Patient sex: M
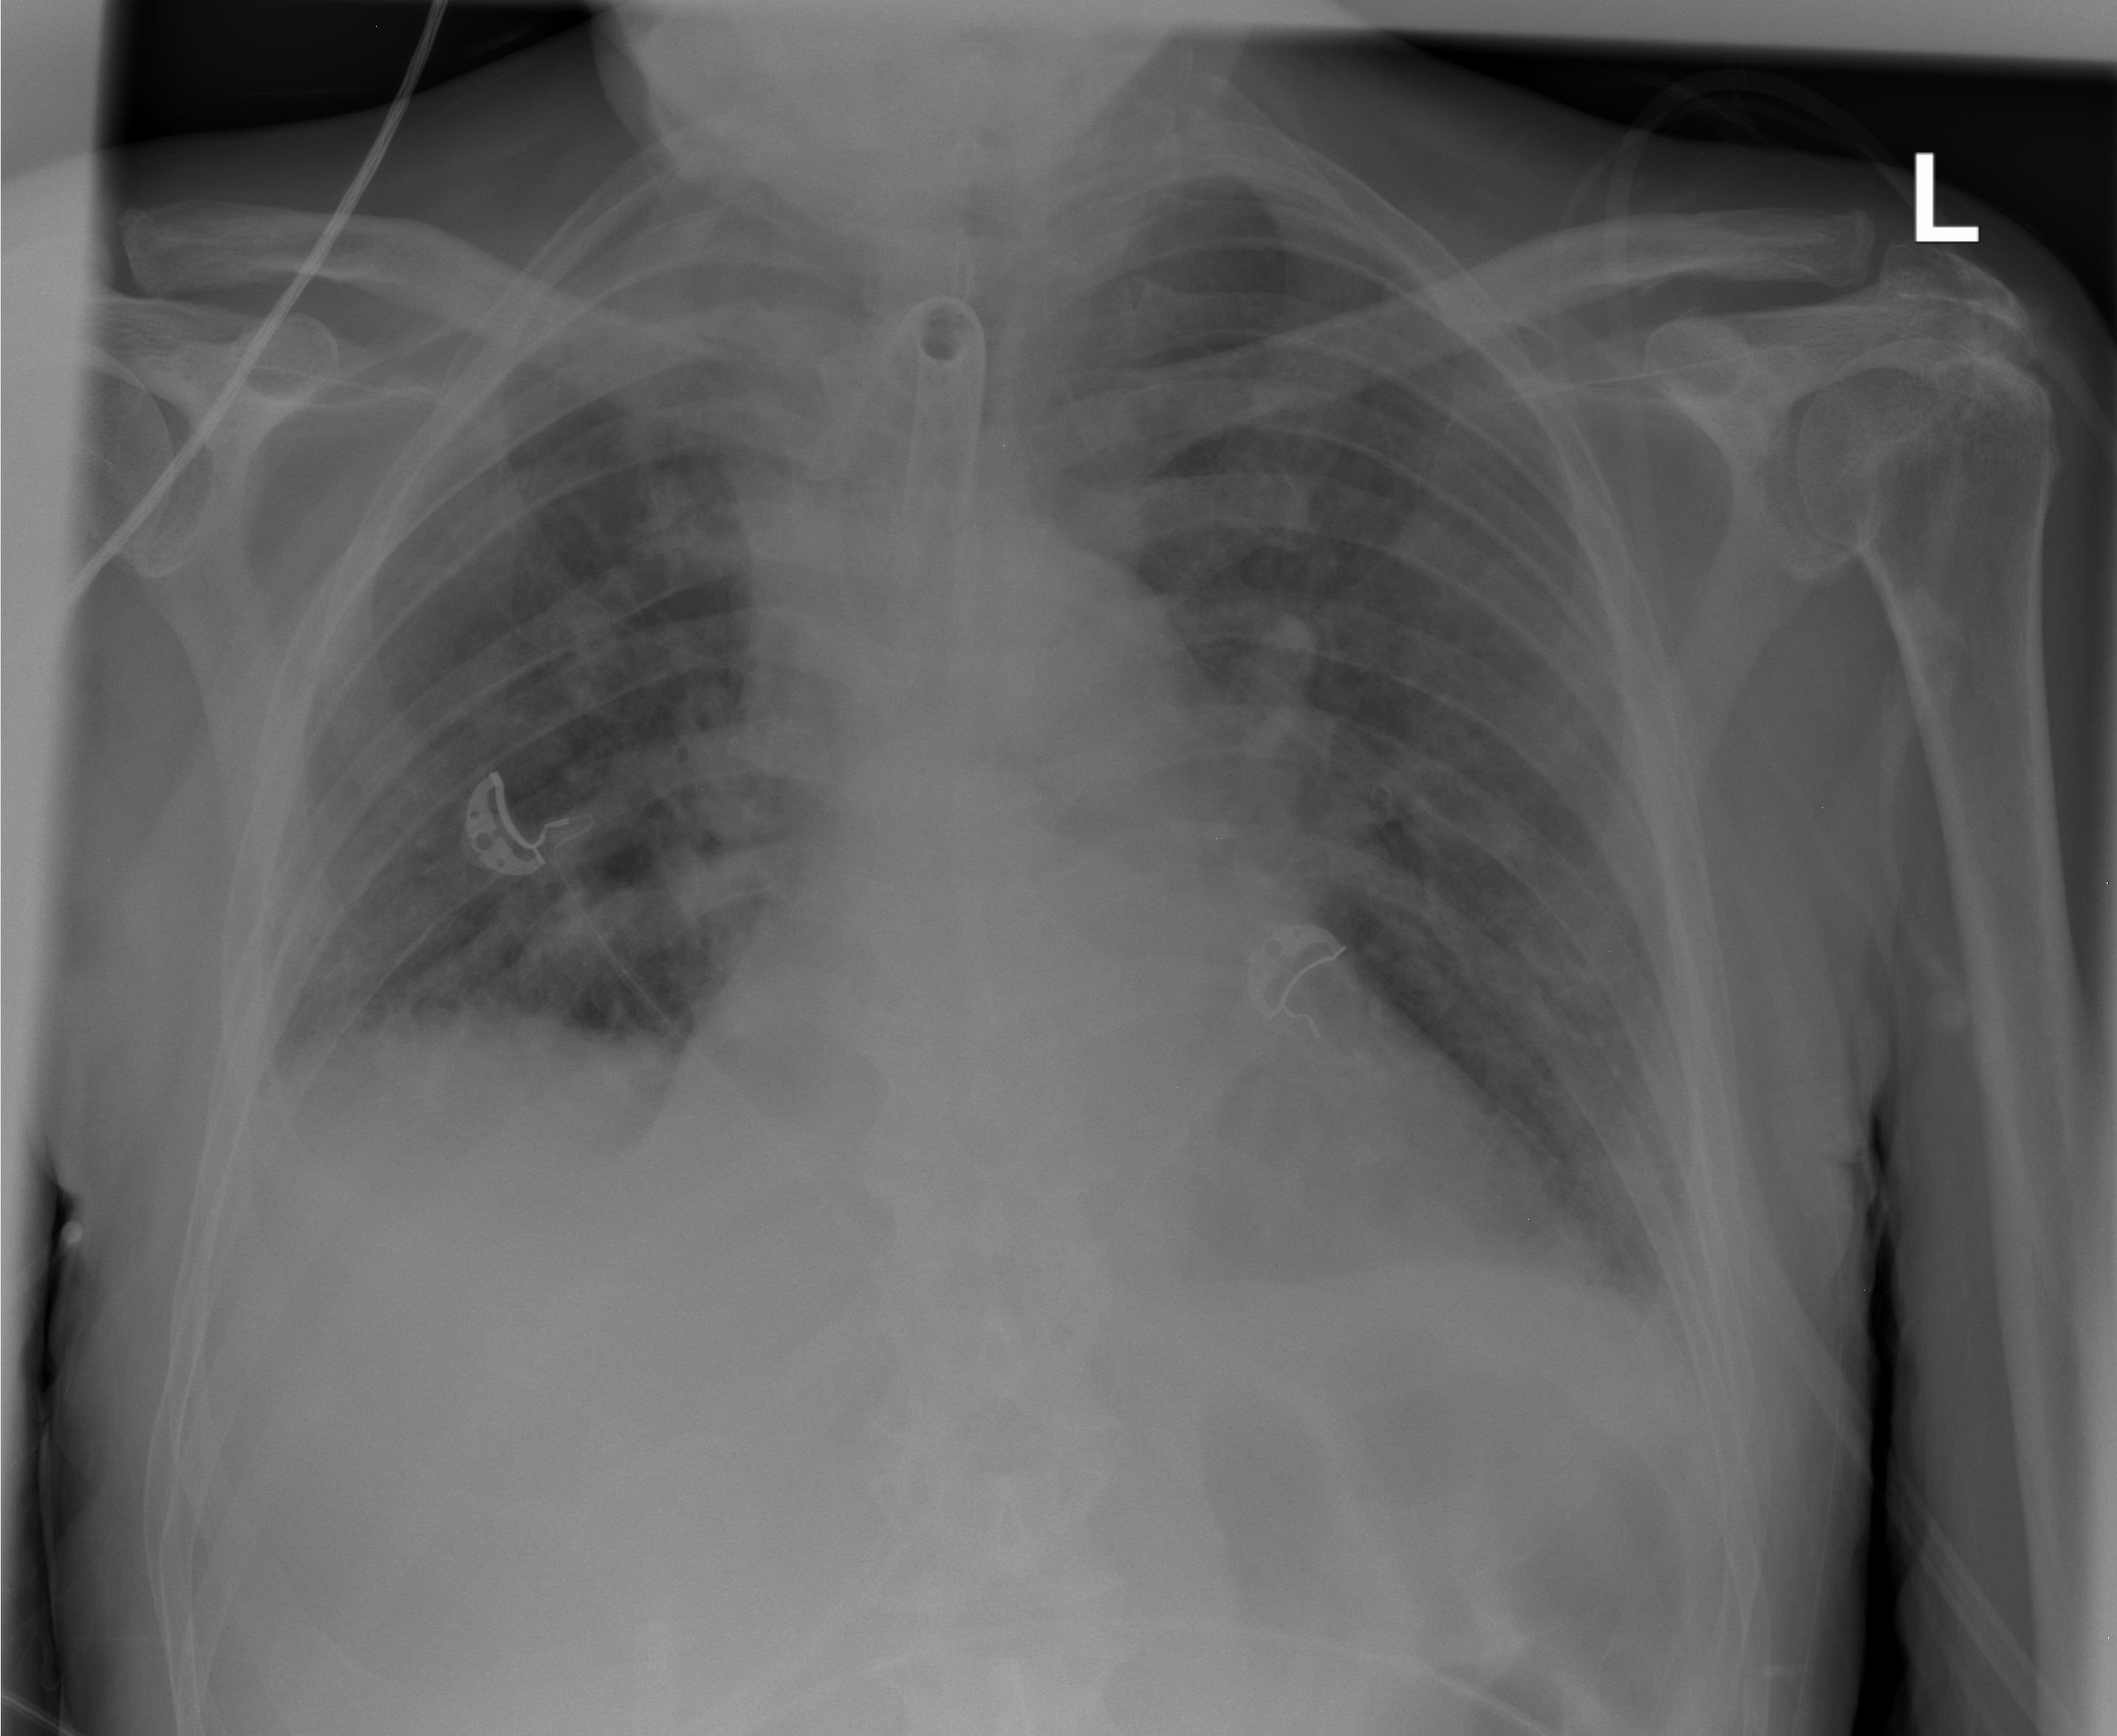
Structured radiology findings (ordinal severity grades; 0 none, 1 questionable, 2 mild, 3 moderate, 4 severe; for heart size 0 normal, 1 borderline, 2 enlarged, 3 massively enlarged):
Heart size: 2
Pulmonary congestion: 0
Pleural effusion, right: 2
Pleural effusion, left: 2
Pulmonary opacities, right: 0
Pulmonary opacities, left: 0
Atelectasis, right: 2
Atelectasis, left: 2